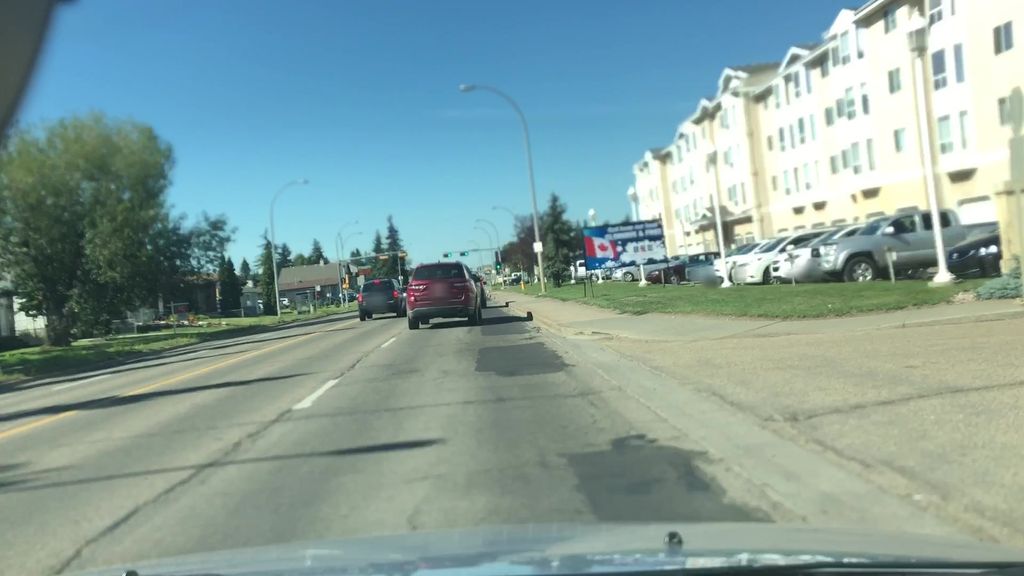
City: edmonton